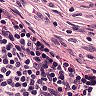
Metastatic tissue present: no